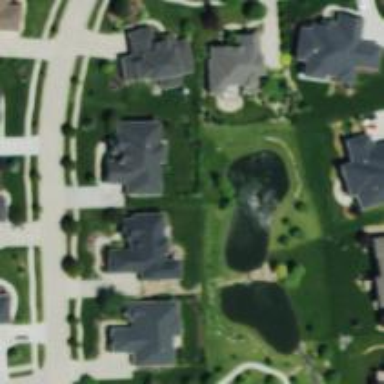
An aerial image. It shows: Neighborhood.